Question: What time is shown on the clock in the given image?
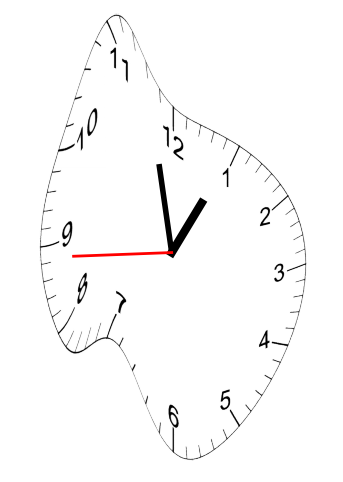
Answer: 12:57:44